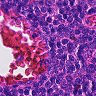
Metastatic tissue present: no